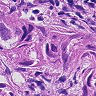
Metastatic tissue present: yes